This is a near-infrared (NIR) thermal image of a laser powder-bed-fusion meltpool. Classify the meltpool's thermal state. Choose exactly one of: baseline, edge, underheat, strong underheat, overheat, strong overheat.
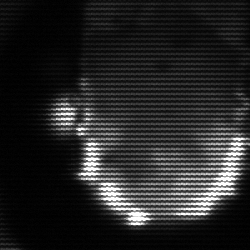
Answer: baseline